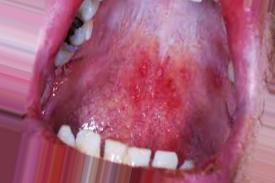
Condition: Mouth Ulcer